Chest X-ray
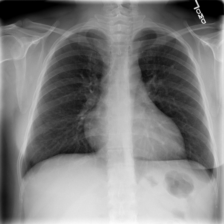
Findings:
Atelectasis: negative
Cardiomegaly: positive
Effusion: negative
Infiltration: negative
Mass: negative
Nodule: negative
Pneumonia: negative
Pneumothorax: negative
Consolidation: negative
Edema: negative
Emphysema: negative
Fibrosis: negative
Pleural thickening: negative
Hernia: negative